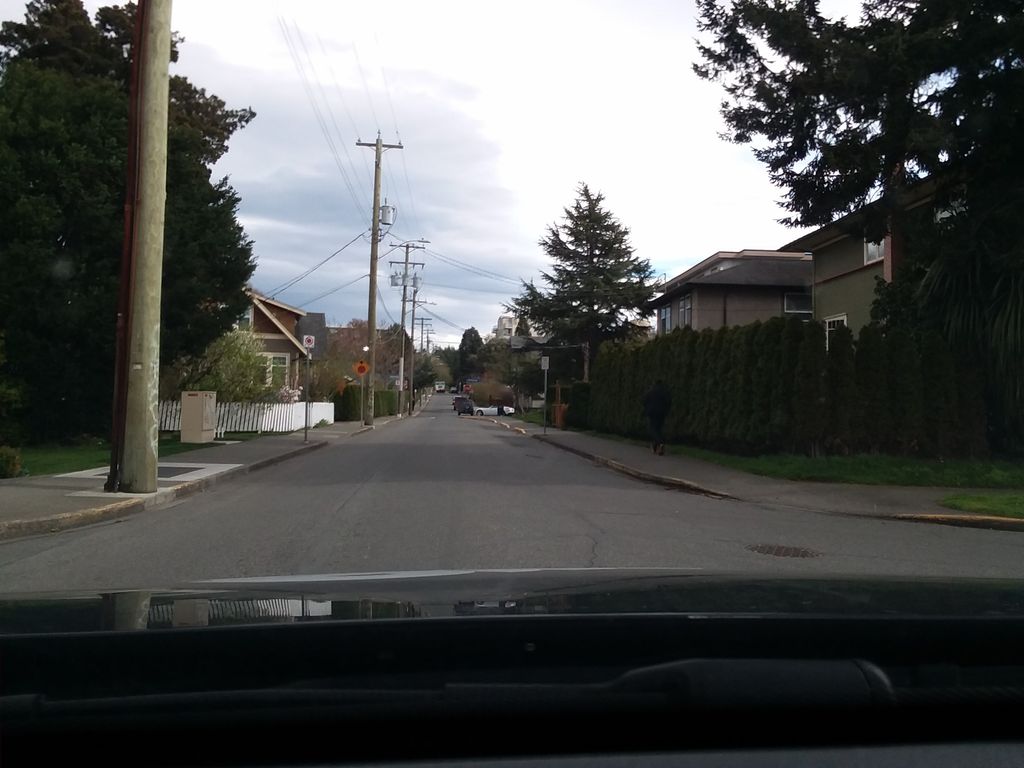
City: victoria